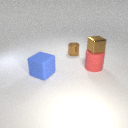
small brown metal cube above large red rubber cylinder